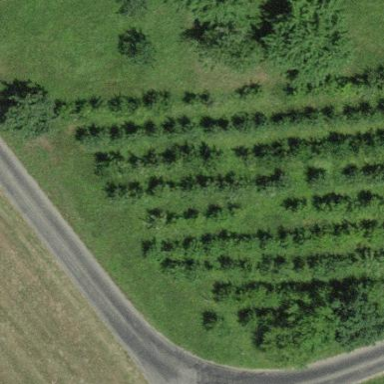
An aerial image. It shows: Orchard.